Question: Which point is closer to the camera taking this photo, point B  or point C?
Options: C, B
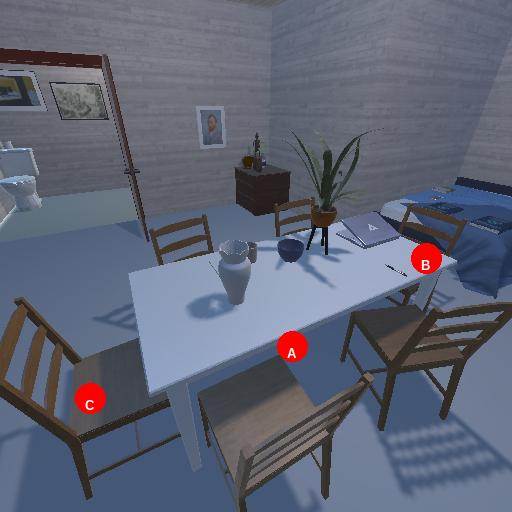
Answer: C